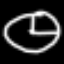
Label: clock